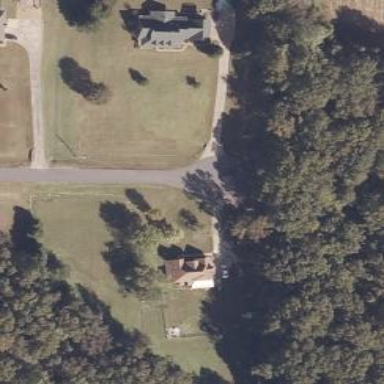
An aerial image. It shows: Driveway.